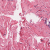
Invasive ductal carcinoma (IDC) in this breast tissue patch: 0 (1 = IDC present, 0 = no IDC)